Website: walmart
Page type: payment
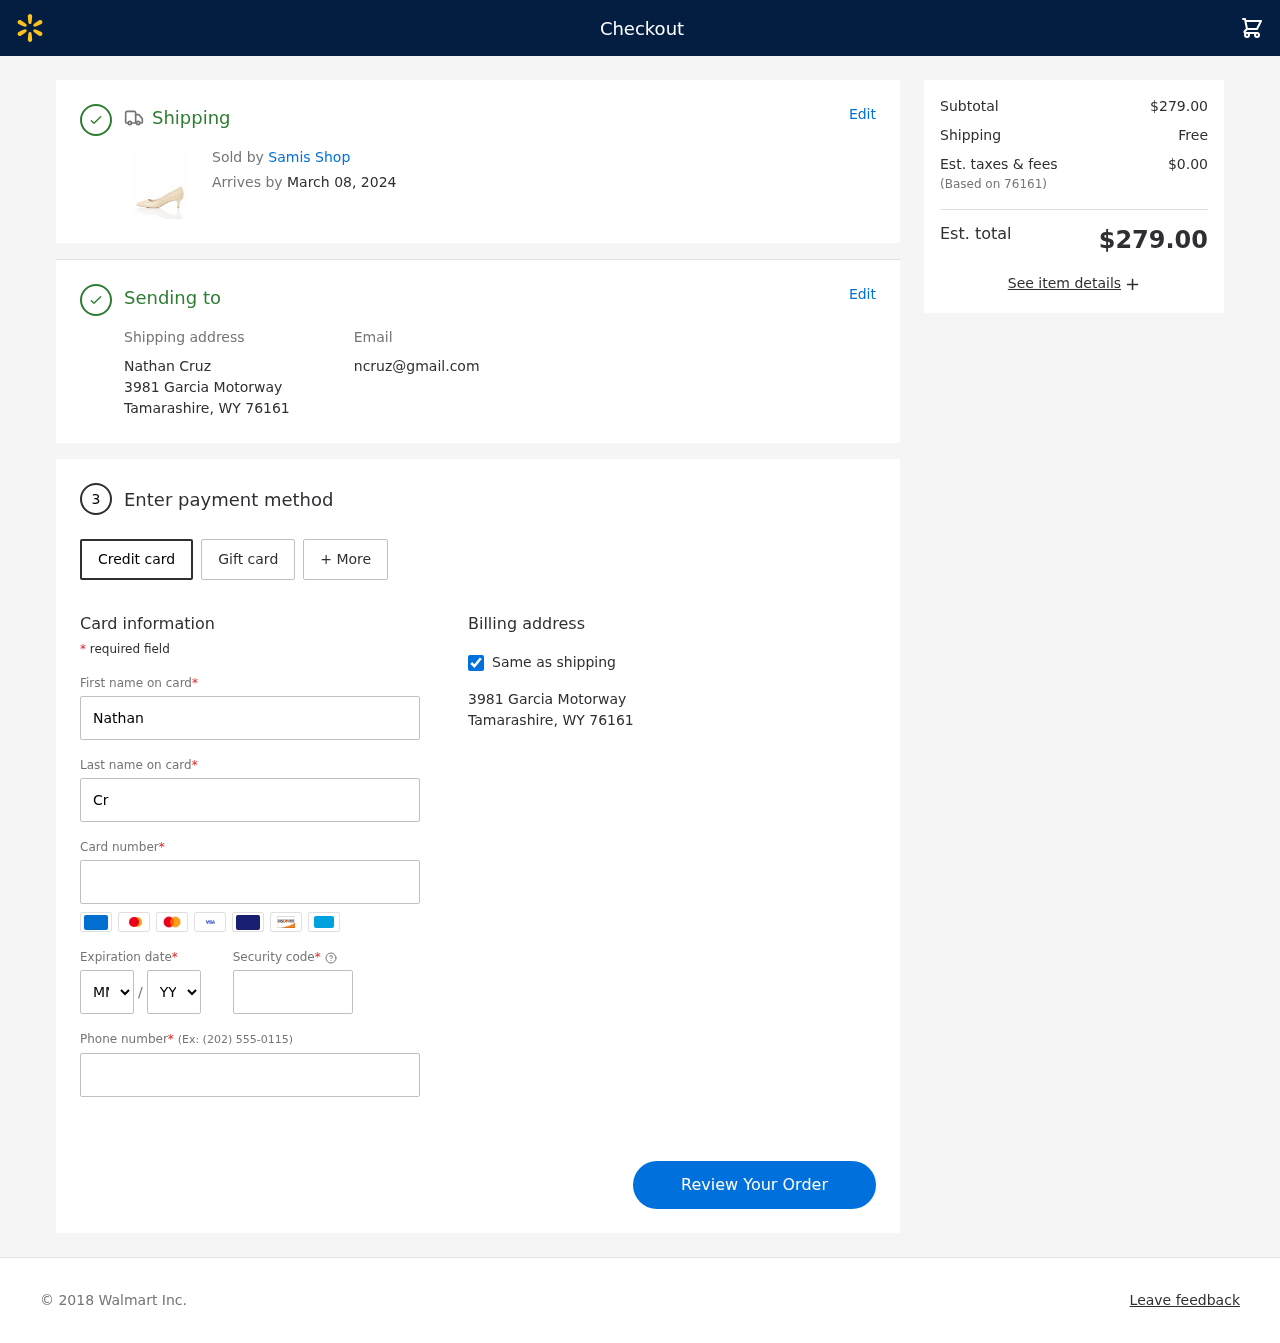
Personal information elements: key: PII_CARD_CVV
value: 955
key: PII_CARD_EXPIRY_MONTH
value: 05
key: PII_CARD_EXPIRY_YEAR
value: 28
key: PII_CARD_NUMBER
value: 2469 5468 0193 4466
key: PII_CITY_STATE_ZIP
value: Tamarashire, WY 76161
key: PII_EMAIL
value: ncruz@gmail.com
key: PII_FIRSTNAME
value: Nathan
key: PII_FULLNAME
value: Nathan Cruz
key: PII_LASTNAME
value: Cruz
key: PII_PHONE
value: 9859627324
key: PII_POSTCODE
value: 76161
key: PII_STREET
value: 3981 Garcia Motorway
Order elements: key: ORDER_DELIVERY_DATE
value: March 08, 2024
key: ORDER_SUBTOTAL
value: $279.00
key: ORDER_SHIPPING_COST
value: Free
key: ORDER_TAX
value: $0.00
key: ORDER_TOTAL
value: $279.00